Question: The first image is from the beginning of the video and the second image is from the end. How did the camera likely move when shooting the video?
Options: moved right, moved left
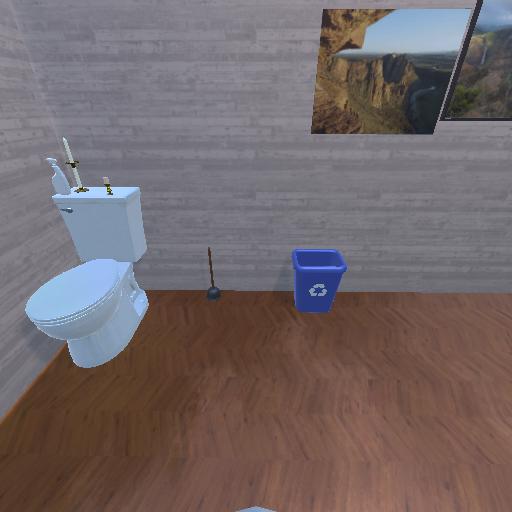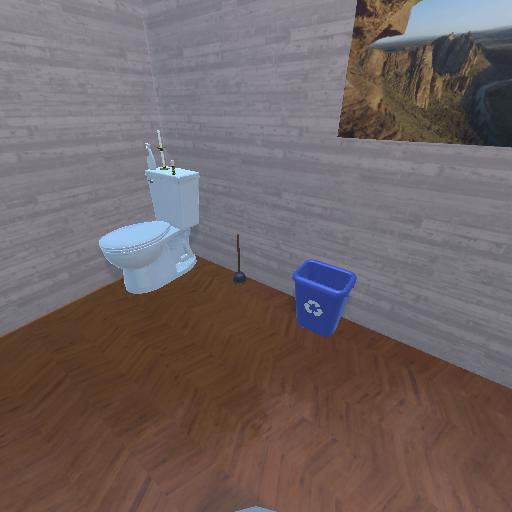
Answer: moved right